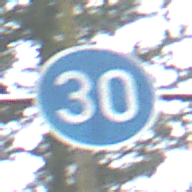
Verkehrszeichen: VorgeschriebeneMindestgeschwindigkeit
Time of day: Midday
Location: Outdoor (Nature)
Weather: Overcast
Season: NotSpecified
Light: Natural